Field crop: tomato
Growth stage: 1
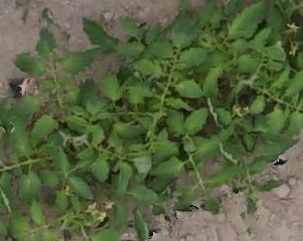
Species: tomato